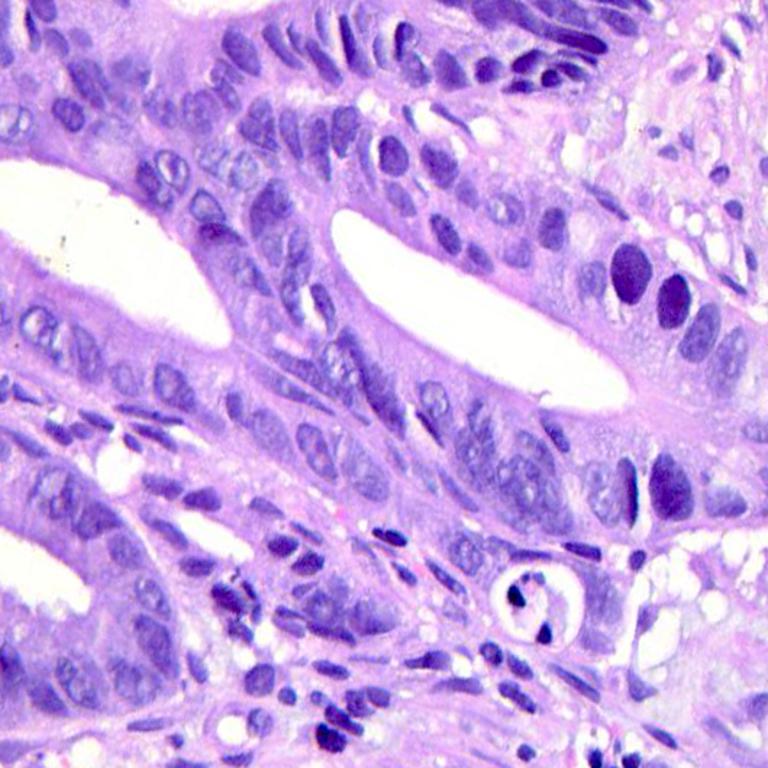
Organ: colon
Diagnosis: adenocarcinomas